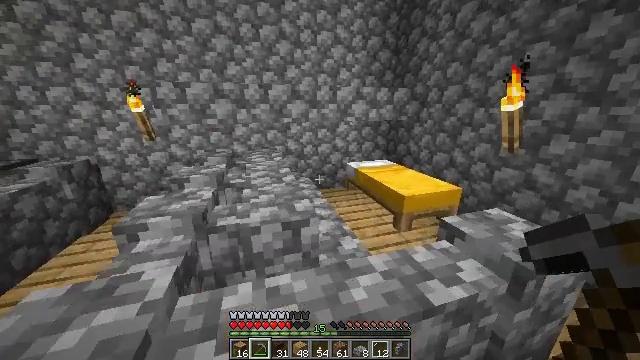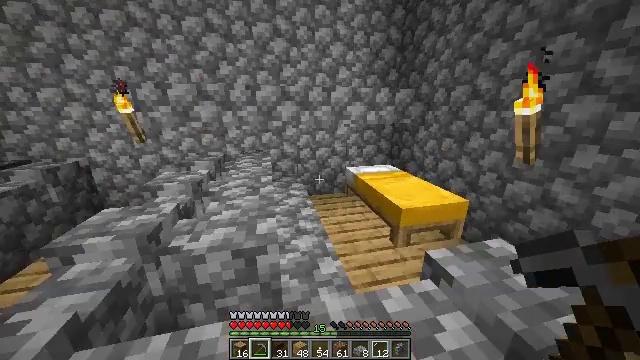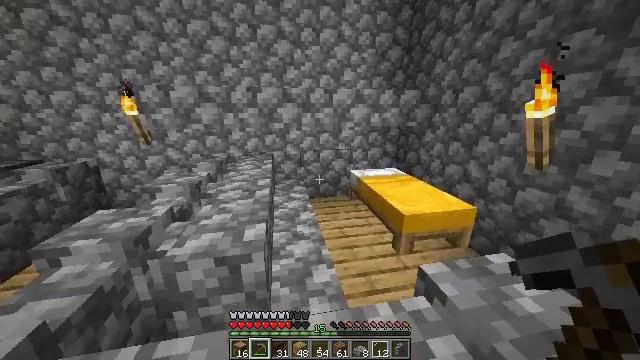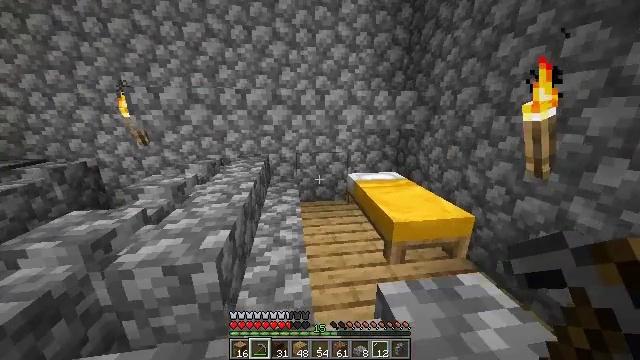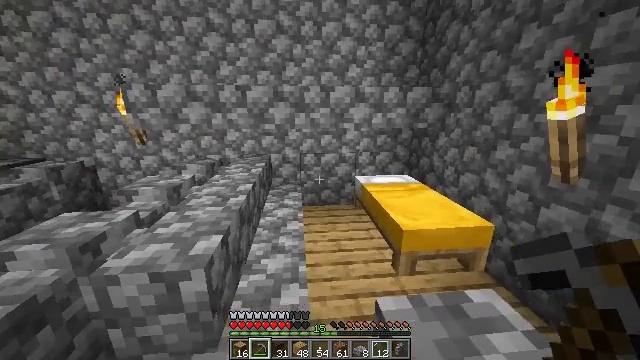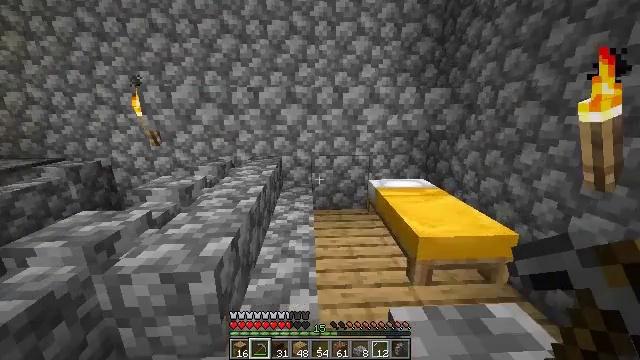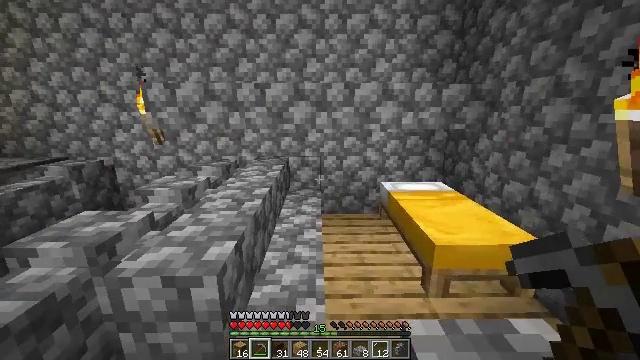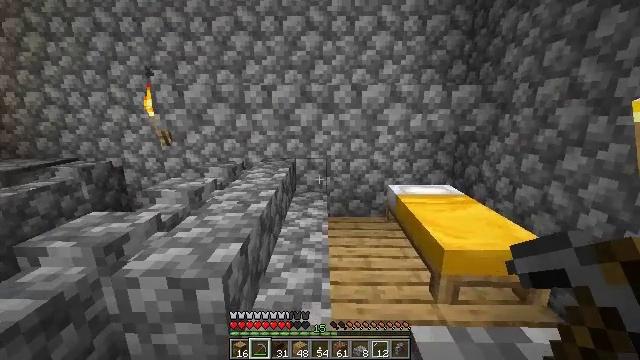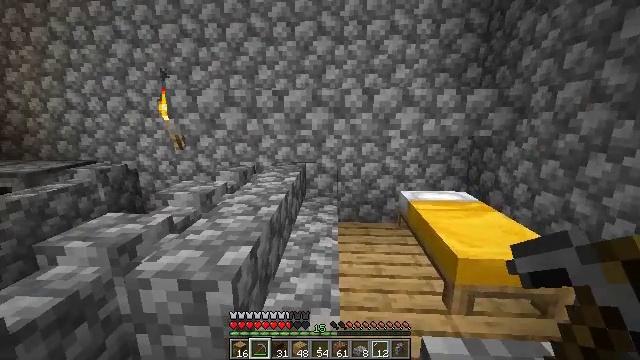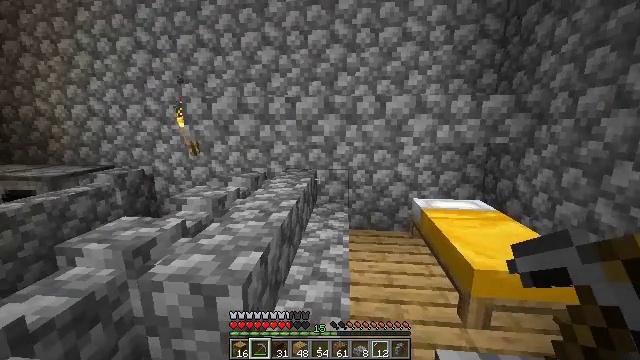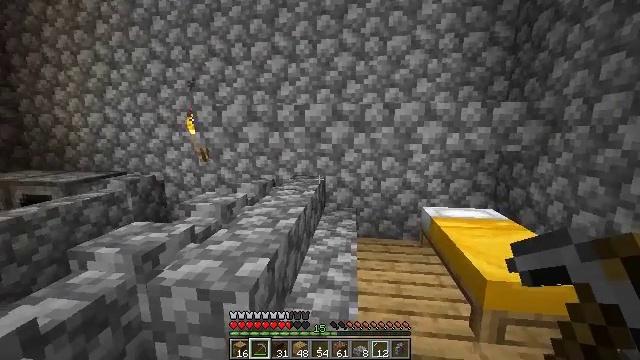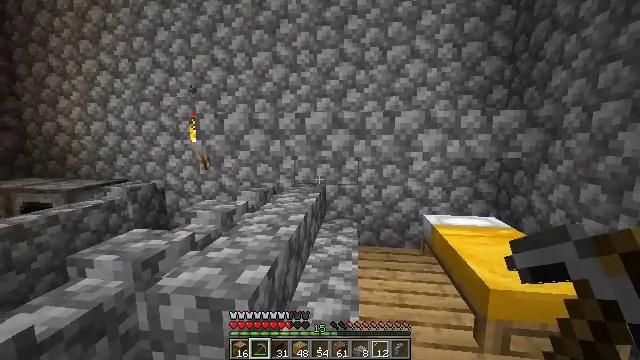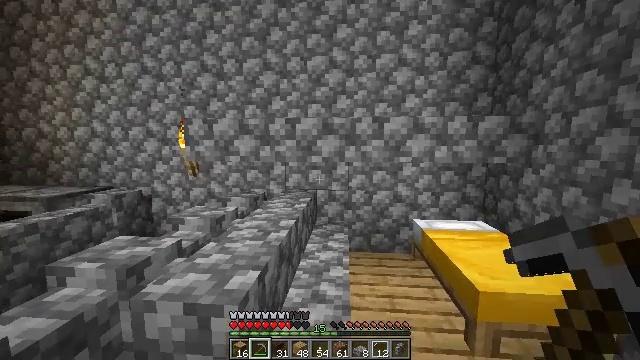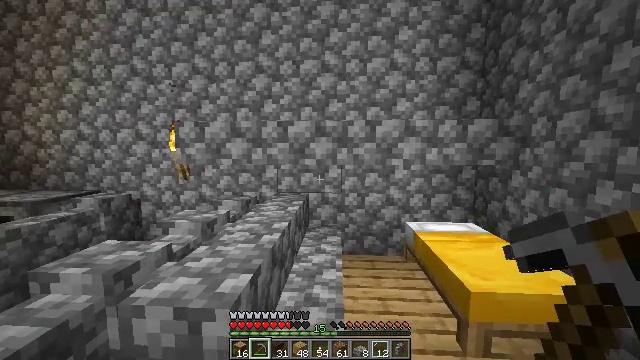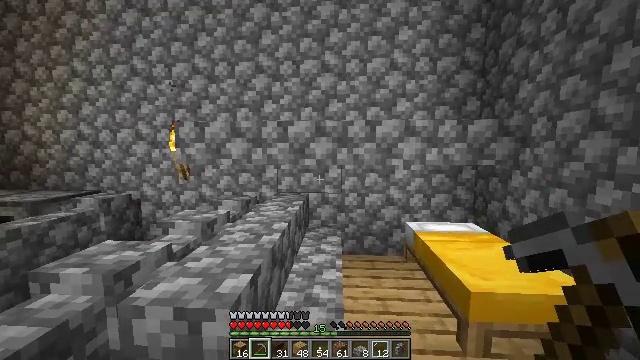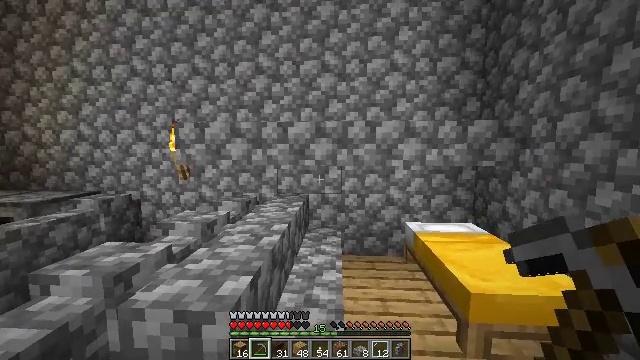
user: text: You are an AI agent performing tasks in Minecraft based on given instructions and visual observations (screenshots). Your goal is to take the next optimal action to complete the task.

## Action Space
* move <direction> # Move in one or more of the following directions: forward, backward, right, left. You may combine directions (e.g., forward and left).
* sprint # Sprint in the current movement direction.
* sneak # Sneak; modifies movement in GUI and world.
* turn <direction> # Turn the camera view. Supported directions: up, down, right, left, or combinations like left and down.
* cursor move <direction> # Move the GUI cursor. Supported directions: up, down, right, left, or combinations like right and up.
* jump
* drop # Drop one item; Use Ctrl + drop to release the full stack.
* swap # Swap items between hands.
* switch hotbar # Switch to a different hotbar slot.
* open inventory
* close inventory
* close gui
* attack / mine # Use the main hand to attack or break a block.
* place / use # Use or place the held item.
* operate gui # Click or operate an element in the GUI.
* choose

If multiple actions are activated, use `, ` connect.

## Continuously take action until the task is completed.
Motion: motion action
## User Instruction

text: Remove the cobblestone slab with a tool.
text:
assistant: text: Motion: move forward and move right, sprint, turn left
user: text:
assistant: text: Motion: move forward and move right, sprint, turn left
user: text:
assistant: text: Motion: move forward and move right, sprint, turn left
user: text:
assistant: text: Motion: move forward and move right, sprint, turn left
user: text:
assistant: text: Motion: move forward and move right, sprint, turn left
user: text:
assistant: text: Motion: move forward and move right, sprint, turn left
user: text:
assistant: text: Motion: move forward and move right, turn left
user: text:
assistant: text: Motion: move forward and move right, turn left and up
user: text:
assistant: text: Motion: move forward and move right, turn left and up
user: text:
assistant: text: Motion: move forward and move right, turn left and up
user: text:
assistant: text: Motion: move forward, turn up
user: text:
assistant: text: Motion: move forward, turn right and up
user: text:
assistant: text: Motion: move forward and move right, turn right
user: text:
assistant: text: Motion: move right
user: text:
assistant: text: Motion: move right
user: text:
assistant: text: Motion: move right
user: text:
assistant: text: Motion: move right
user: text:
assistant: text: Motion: move right
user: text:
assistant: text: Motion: move right
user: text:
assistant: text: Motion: move forward and move right
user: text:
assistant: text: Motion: move forward and move right
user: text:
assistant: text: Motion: move forward and move right
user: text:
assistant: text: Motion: move back and move right, turn down
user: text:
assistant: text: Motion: move back and move right, turn right and down
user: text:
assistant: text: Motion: move back and move right, turn right and down
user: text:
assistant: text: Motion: move back and move right, turn right
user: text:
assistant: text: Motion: move back and move right
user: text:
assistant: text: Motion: move back and move right
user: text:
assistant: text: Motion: move forward and move right, turn left and up
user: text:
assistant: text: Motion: move forward and move right, turn left and up